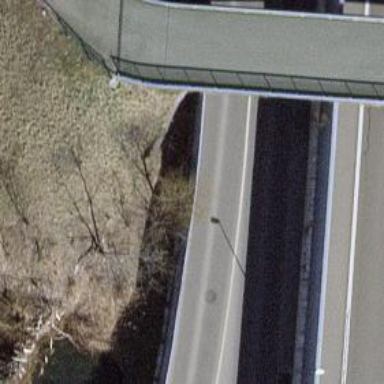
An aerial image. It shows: Noise barrier wall.